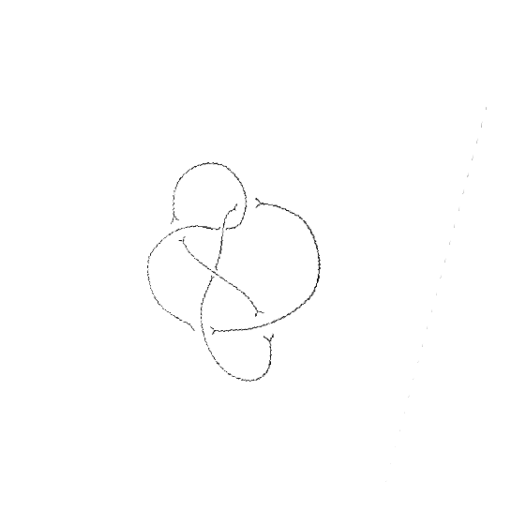
Crossing number: 6